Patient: sex F, age 39
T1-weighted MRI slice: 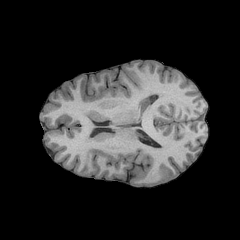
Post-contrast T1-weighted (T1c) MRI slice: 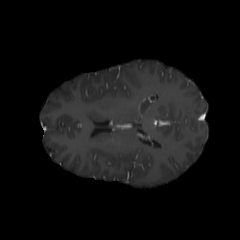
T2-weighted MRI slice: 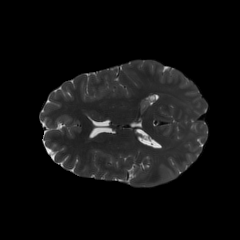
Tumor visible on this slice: yes
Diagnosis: Astrocytoma, IDH-mutant
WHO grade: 4